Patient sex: M
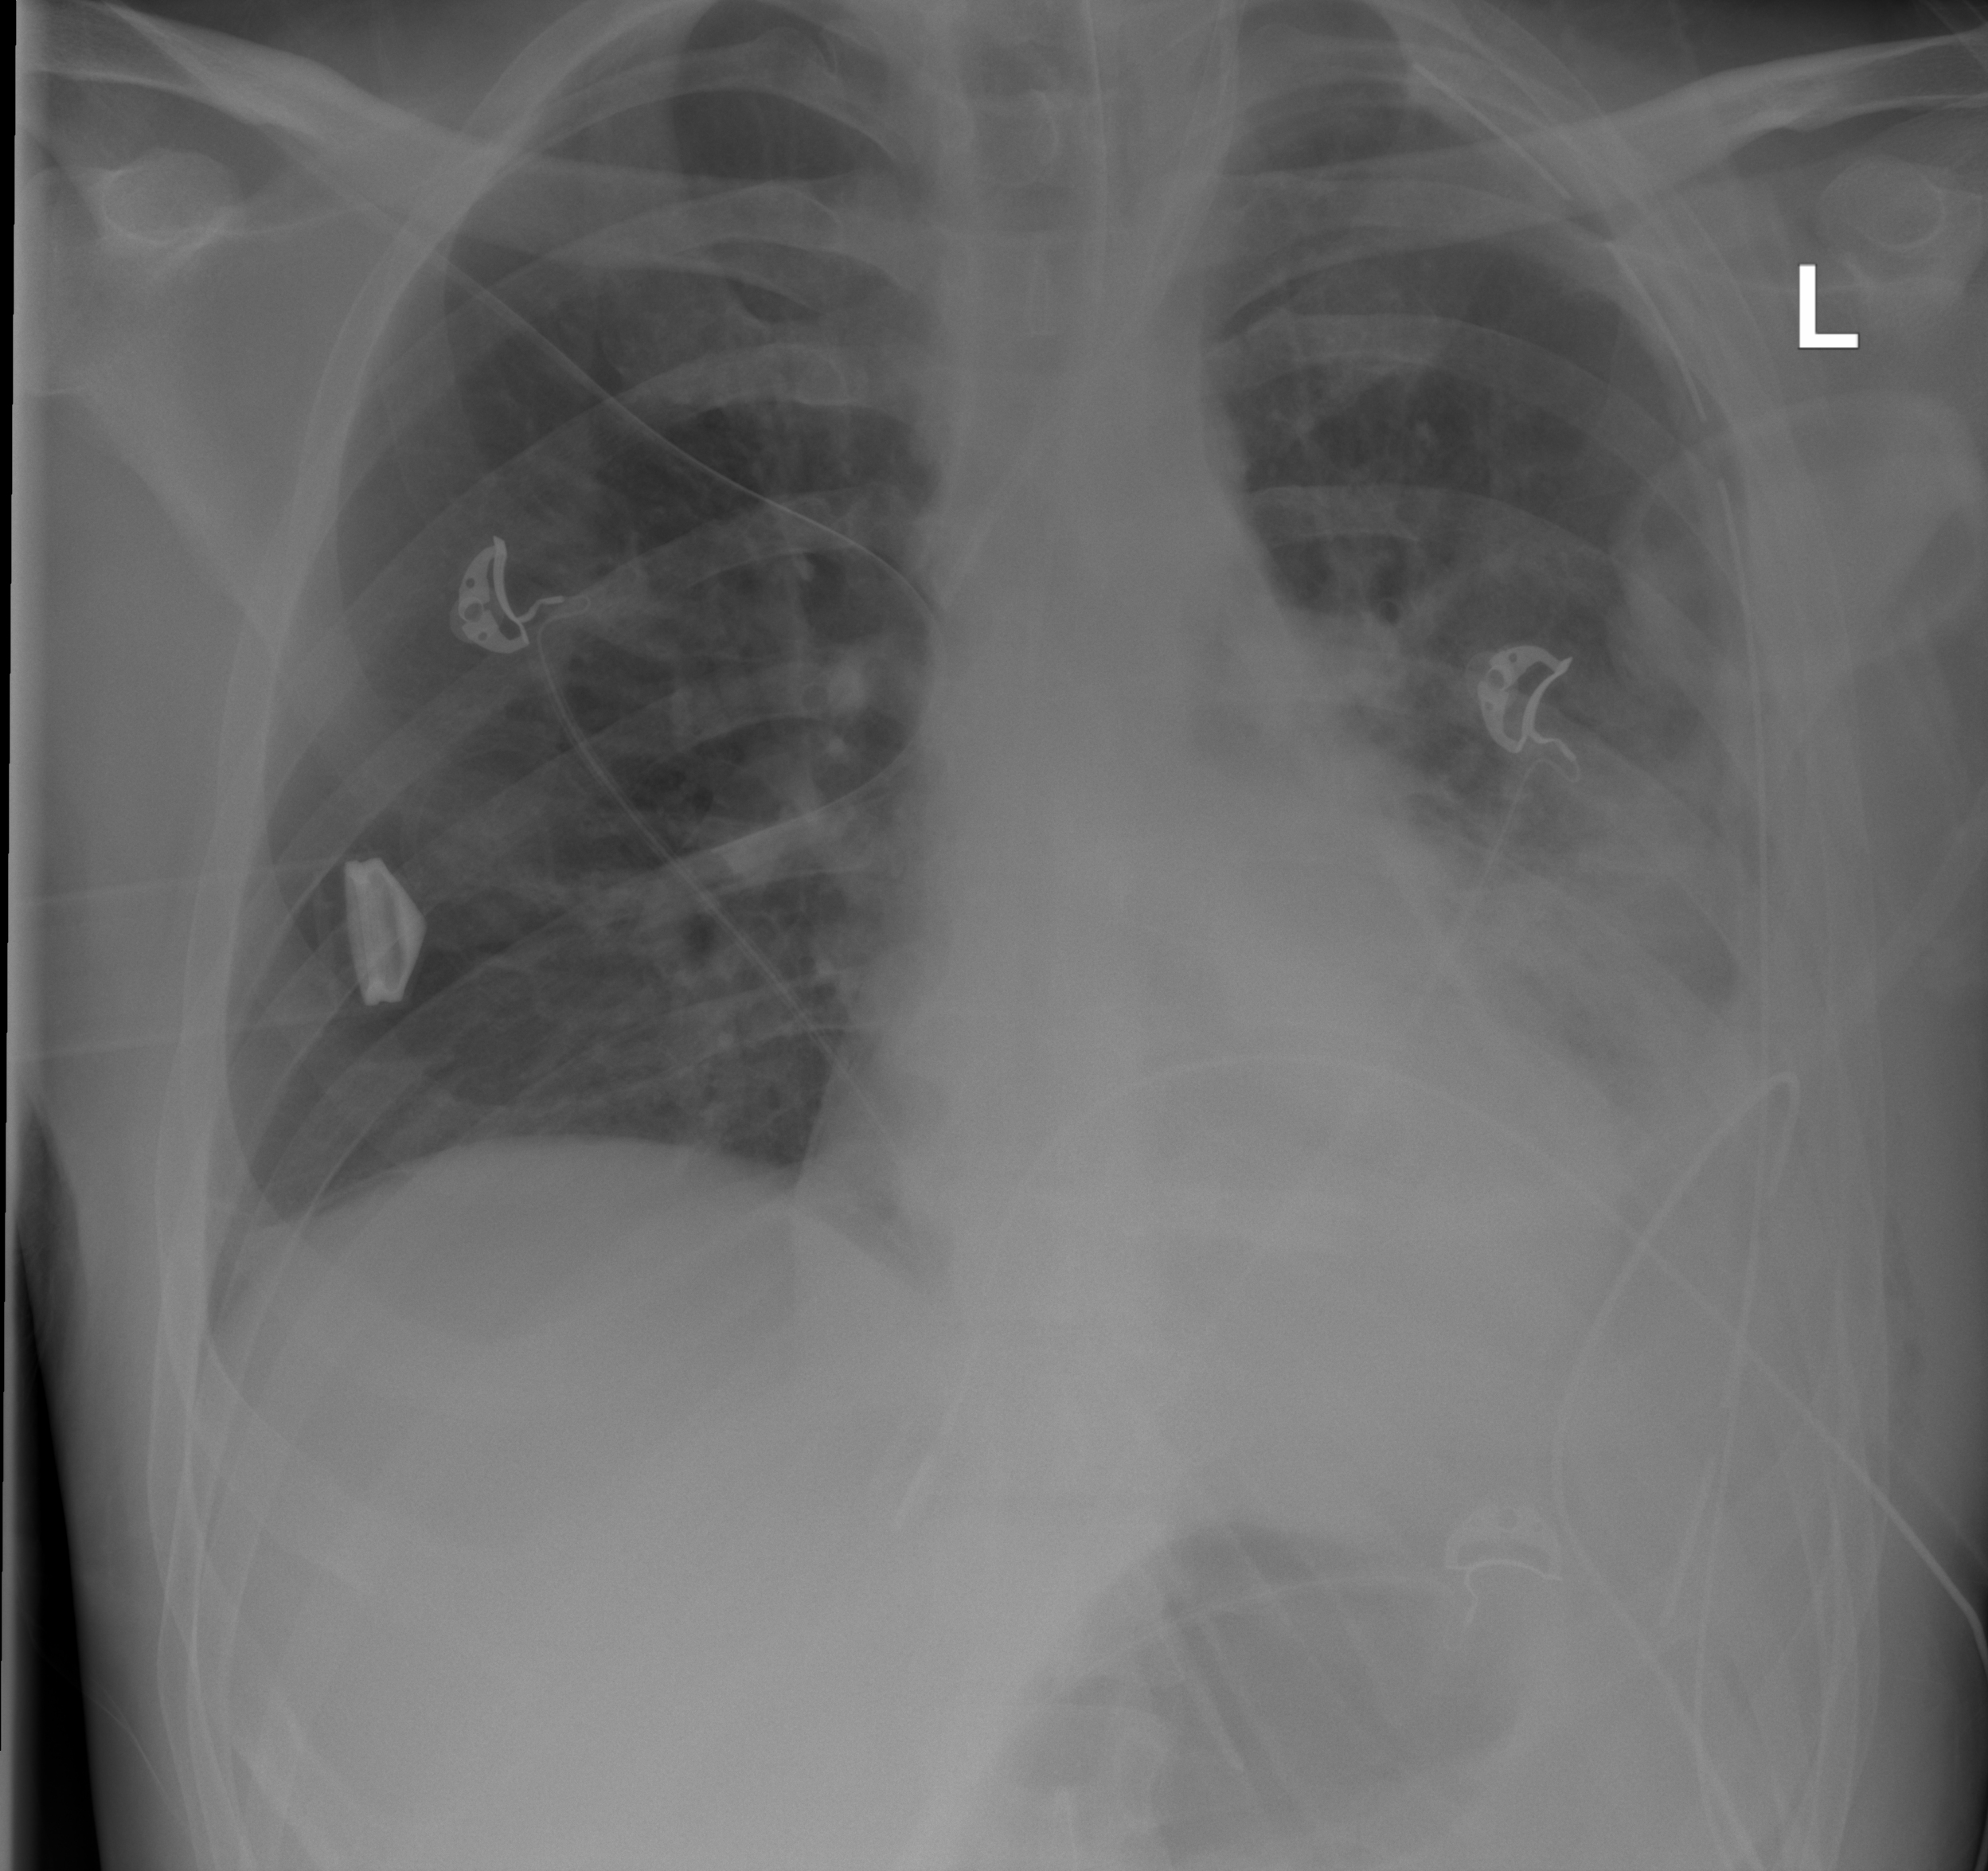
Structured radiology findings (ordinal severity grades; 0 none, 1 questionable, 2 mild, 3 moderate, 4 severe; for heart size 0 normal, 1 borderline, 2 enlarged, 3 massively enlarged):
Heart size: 0
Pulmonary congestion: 0
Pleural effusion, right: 0
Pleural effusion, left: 2
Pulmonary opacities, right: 0
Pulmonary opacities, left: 2
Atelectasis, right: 0
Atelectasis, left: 3